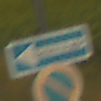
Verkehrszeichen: EinbahnstrasseLinksweisend
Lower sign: EingeschraenktesHalteverbot
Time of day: Midday
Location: Outdoor (RoadRail)
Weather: PartlyCloudy
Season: NotSpecified
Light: Natural